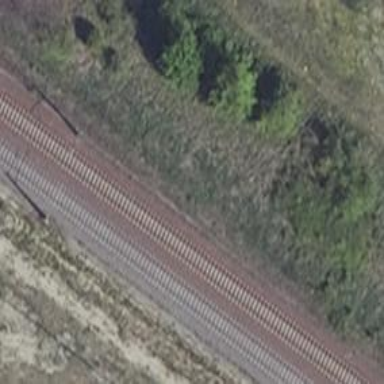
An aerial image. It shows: Railway milestone.